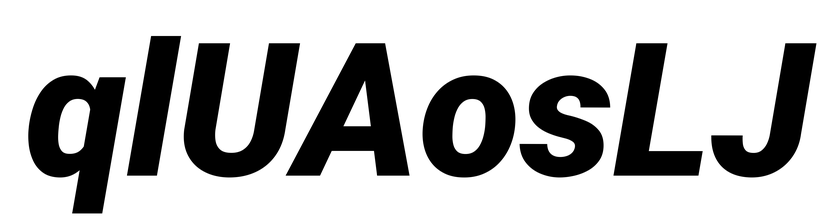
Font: Roboto-Italic_Black_Italic